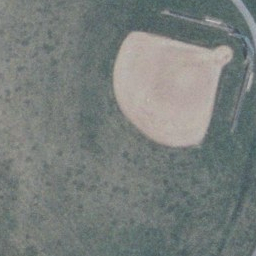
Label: baseballdiamond